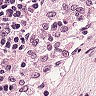
Metastatic tissue present: no